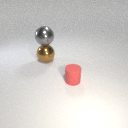
large brown metal sphere behind small red rubber cylinder